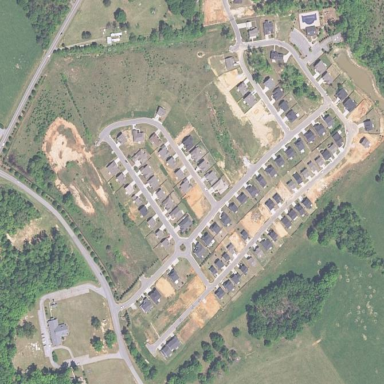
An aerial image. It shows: Residential area within neighborhood.